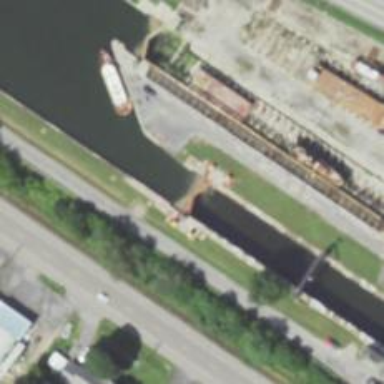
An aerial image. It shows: Lock gate on waterway.